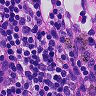
Metastatic tissue present: no